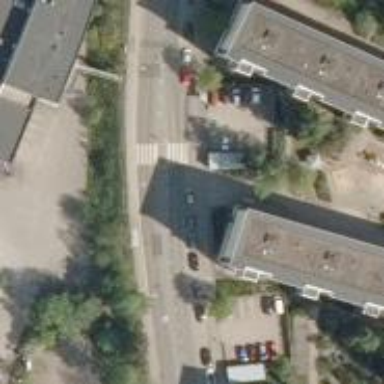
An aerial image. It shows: Marked crossing with pedestrian island.